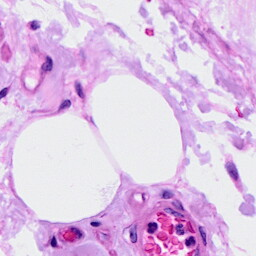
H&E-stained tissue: Ovarian